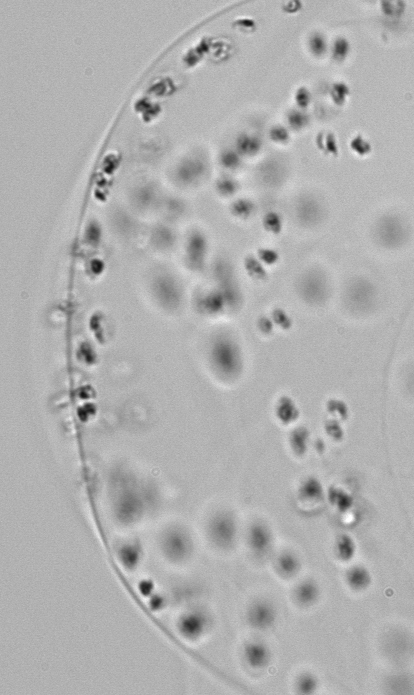
Label: Phaeocystis